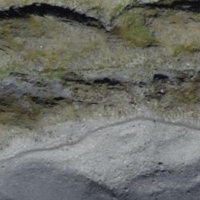
EUNIS habitat code: 48
Species observed at this site:
Oenanthe oenanthe
Anthus spinoletta
Phoenicurus ochruros
Pyrrhocorax graculus
Falco tinnunculus
Motacilla alba